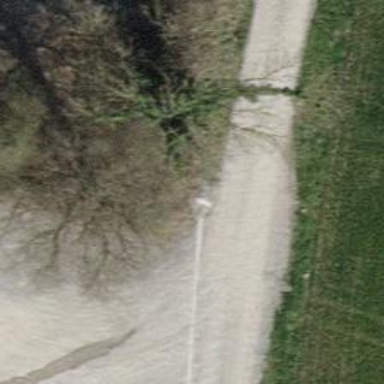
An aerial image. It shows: Culvert tunnel underneath ditch.